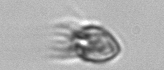
Label: Ciliophora